Interaction volume radius: 5 \u00c5
Interaction volume height: 10 \u00c5
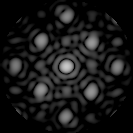
Disorder parameter: 0.2174